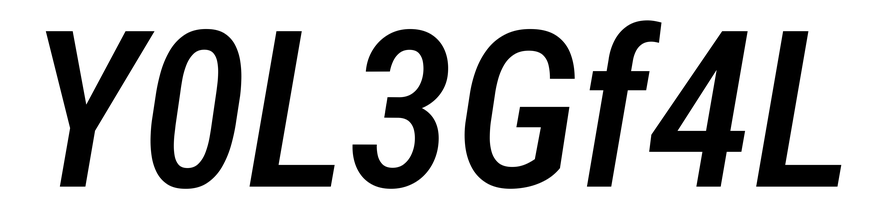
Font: Roboto-Italic_Condensed_Medium_Italic